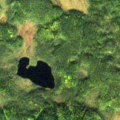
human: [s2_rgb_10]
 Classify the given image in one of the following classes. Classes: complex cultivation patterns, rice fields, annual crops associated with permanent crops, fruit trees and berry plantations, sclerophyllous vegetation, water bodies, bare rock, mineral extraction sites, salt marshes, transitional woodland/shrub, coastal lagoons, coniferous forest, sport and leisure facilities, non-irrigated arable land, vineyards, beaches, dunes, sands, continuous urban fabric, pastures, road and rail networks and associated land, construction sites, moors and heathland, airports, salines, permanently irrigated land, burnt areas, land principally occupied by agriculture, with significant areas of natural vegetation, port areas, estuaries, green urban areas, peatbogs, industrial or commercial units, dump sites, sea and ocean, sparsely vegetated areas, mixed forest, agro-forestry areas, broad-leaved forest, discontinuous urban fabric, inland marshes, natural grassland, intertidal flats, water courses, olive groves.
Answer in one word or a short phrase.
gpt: coniferous forest, mixed forest